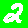
Digit: 2